Field crop: tomato
Growth stage: 1
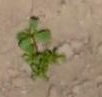
Species: portulaca